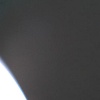
Label: space